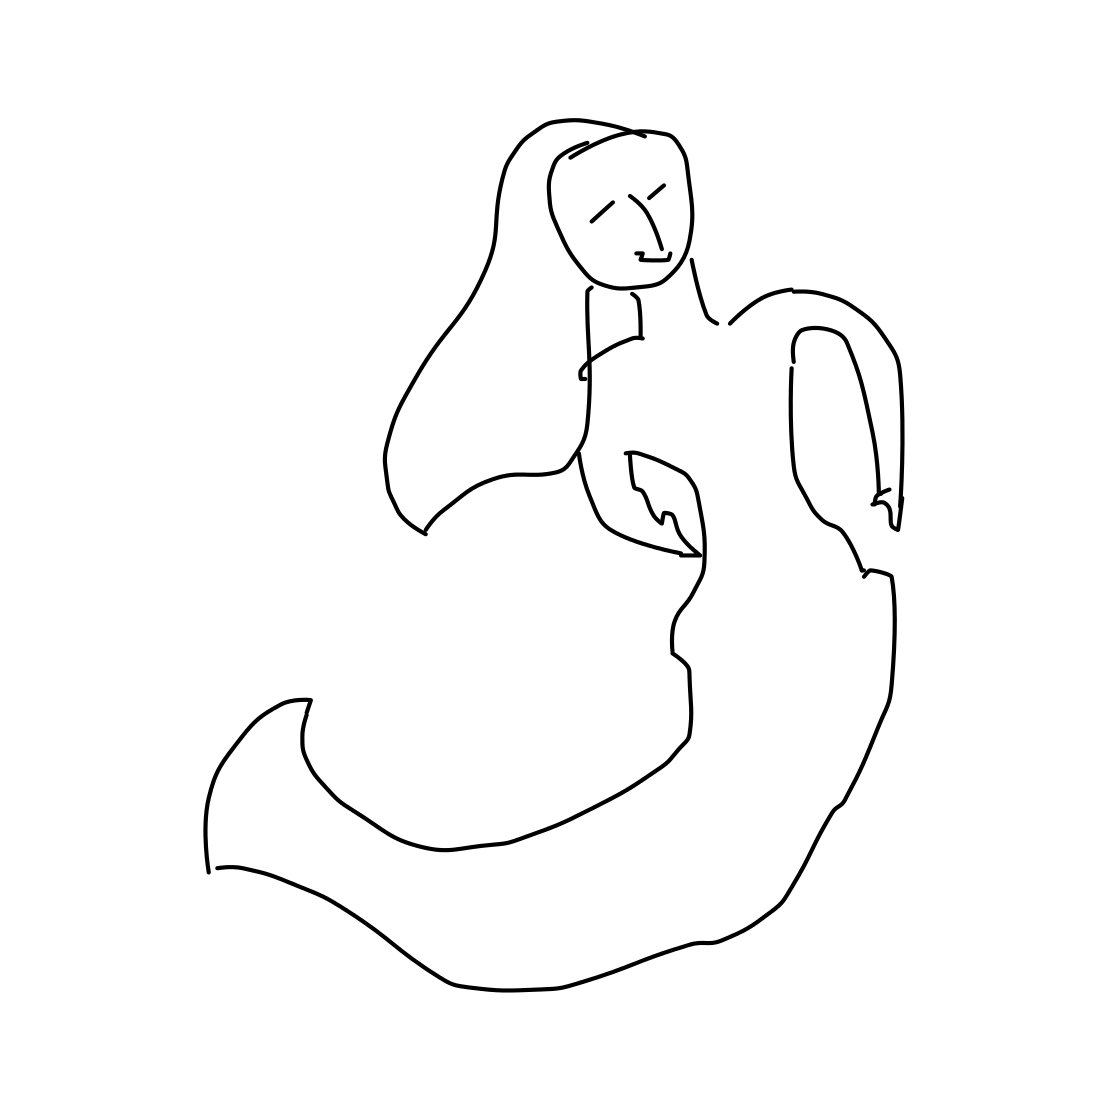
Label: mermaid